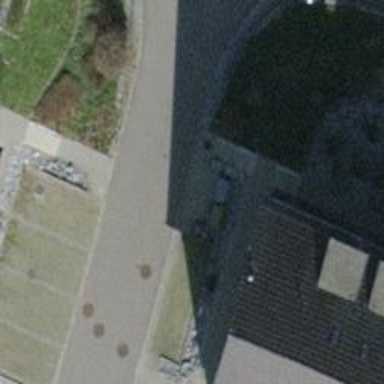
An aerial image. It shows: Set of steps on the road.